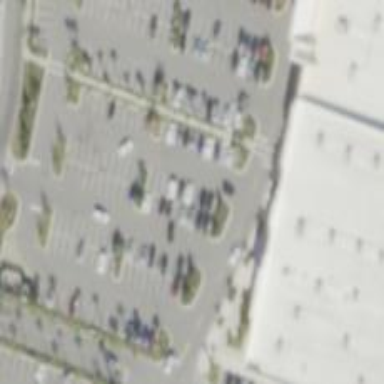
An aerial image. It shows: Commercial building.